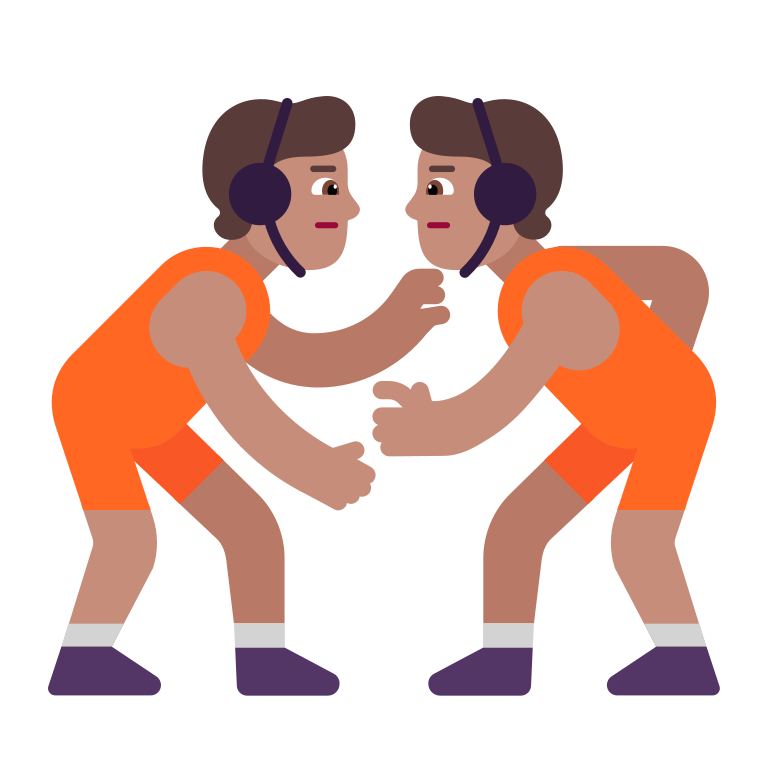
person wrestling flat